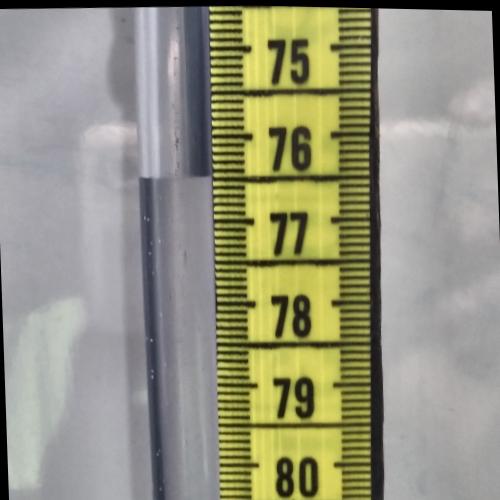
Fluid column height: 76.5 cm